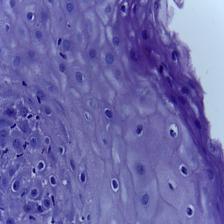
Diagnosis: Normal